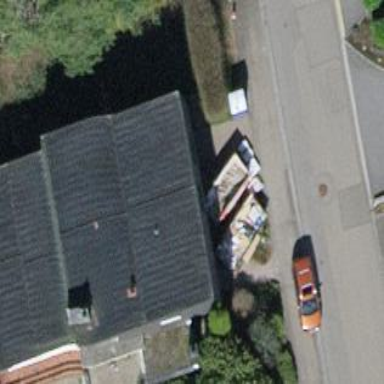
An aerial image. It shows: Detached building with tile roof in saltbox shape.